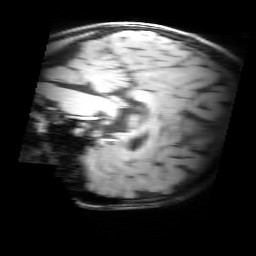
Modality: MP2RAGE
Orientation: sagittal
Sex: male
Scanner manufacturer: siemens
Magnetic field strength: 3 T
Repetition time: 5 s
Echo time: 0.00355 s